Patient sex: F
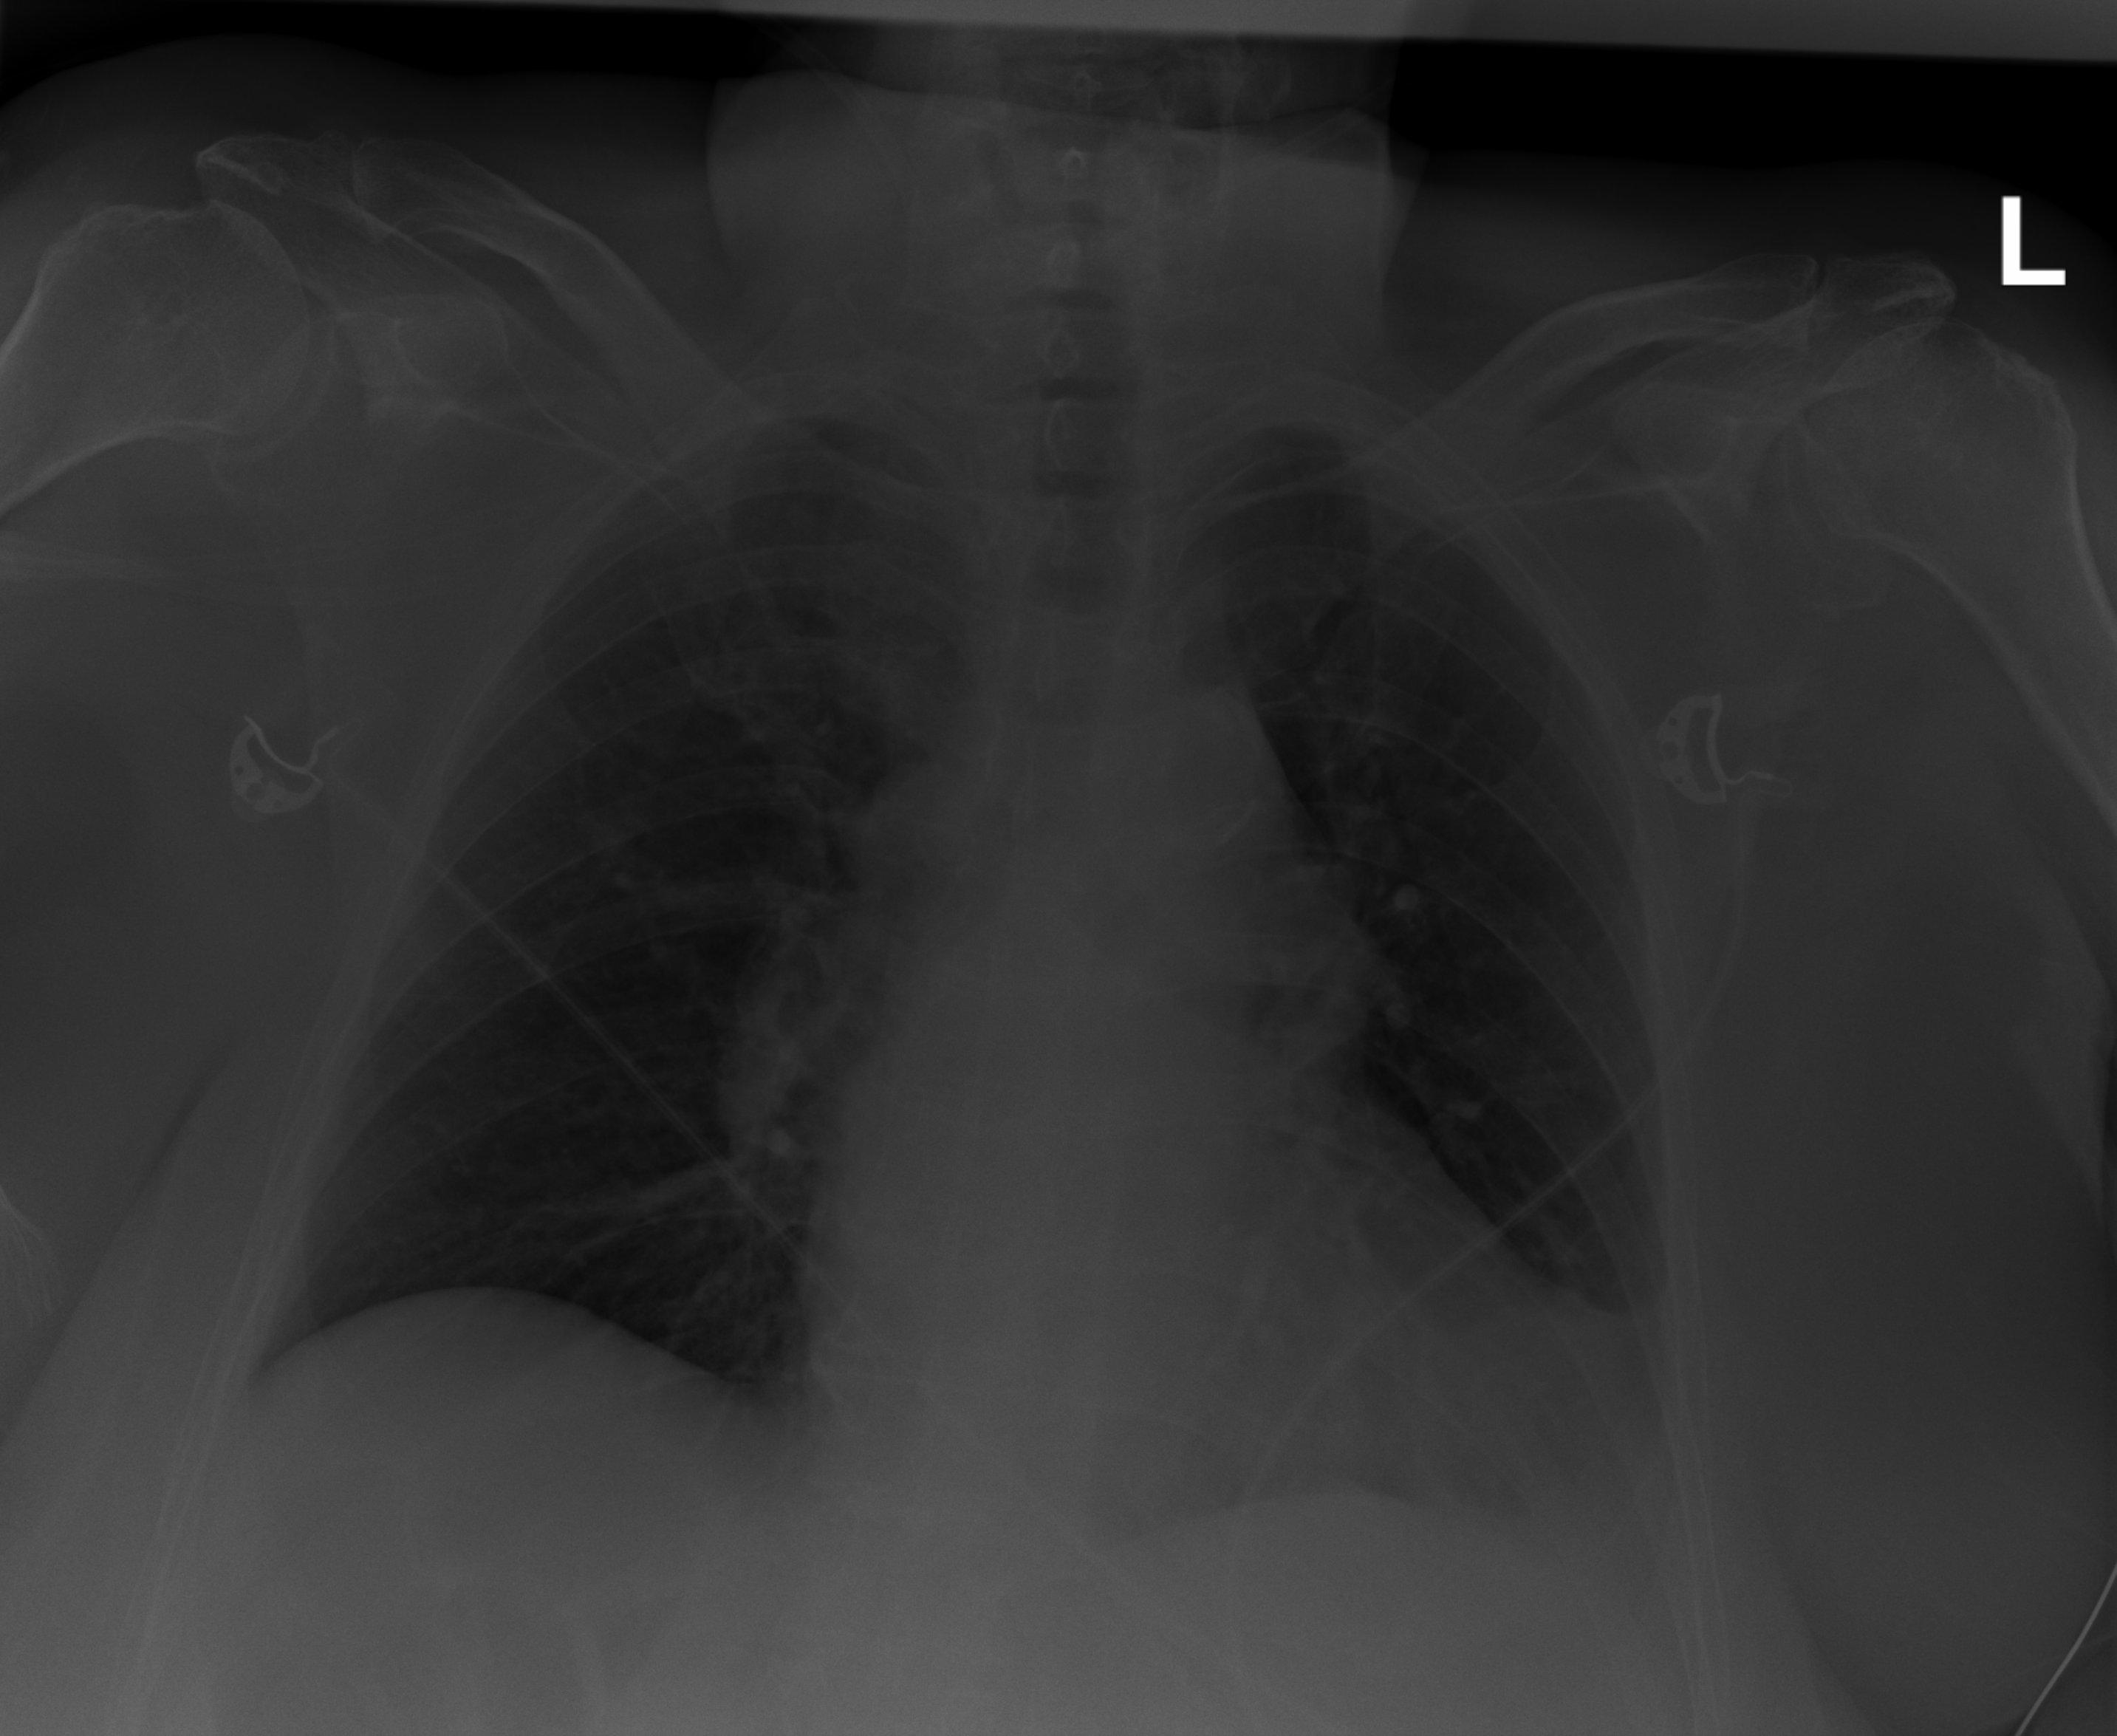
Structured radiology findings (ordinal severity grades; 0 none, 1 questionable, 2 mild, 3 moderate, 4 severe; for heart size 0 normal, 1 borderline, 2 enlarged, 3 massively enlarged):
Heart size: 1
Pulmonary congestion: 0
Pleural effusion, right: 0
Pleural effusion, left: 3
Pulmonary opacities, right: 0
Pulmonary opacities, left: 0
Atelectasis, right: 0
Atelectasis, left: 3